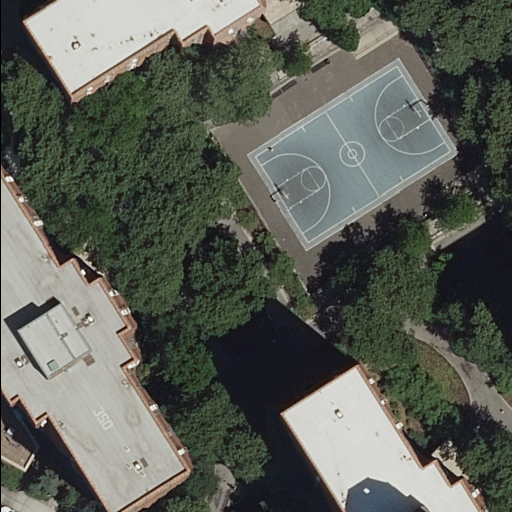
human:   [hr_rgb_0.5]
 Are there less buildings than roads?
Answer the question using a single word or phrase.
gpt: yes

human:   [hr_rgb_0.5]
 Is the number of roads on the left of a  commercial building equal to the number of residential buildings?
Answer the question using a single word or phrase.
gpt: no

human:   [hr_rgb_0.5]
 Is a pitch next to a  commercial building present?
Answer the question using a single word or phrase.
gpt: no

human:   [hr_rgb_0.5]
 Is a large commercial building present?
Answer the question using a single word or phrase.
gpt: no

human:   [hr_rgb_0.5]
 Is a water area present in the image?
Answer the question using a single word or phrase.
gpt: no

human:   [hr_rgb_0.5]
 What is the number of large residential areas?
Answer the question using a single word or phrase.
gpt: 1

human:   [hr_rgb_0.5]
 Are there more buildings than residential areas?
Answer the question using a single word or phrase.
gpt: yes

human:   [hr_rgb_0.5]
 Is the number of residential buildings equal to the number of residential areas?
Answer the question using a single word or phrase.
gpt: no

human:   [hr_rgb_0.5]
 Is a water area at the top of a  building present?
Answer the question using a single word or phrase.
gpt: no

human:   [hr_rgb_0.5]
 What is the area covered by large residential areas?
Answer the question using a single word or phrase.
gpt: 9624m2

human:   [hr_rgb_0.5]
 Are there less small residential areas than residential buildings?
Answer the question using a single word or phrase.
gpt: yes

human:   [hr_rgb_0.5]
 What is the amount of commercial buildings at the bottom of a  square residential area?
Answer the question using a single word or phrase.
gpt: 0

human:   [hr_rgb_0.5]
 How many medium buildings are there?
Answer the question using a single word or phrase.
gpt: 1

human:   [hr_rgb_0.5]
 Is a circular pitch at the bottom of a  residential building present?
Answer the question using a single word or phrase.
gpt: no

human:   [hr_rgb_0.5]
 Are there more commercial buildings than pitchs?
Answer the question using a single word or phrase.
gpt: no

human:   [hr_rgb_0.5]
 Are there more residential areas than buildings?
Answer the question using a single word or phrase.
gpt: no

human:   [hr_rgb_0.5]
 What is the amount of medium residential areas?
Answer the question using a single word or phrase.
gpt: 0

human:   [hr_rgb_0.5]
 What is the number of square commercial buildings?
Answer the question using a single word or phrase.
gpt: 0

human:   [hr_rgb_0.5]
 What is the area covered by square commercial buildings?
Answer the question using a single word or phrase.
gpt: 0m2

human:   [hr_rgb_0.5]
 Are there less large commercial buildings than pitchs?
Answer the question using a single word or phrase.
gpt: yes

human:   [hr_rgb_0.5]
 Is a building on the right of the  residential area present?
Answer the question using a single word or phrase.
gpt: no

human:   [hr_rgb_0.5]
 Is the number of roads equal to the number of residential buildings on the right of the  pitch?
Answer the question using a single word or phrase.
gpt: no

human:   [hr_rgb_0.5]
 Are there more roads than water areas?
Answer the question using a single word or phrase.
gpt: yes

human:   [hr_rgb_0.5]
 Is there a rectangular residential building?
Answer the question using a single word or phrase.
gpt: yes

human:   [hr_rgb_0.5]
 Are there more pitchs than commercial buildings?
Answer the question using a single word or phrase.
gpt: yes

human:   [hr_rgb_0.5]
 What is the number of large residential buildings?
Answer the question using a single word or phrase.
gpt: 2

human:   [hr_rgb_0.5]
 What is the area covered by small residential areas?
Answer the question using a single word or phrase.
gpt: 0m2

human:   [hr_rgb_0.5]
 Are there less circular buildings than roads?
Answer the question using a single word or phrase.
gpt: yes

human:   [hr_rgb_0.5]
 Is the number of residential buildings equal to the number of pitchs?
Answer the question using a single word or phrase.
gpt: no

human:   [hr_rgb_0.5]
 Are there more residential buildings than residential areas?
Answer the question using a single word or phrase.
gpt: yes

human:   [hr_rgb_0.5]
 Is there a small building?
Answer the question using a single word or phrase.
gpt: yes

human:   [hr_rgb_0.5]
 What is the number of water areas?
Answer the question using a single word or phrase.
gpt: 0

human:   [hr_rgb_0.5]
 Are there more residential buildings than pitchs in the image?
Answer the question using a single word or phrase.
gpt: yes

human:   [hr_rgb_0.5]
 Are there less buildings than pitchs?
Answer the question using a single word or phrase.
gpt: no

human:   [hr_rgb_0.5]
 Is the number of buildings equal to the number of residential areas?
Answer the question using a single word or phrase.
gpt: no

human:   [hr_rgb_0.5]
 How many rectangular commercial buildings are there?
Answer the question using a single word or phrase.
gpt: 0